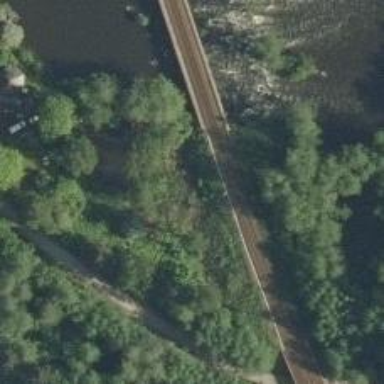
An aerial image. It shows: Railway with continuous electrified contact lines.